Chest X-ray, PA view. Patient: 42 years old, sex F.
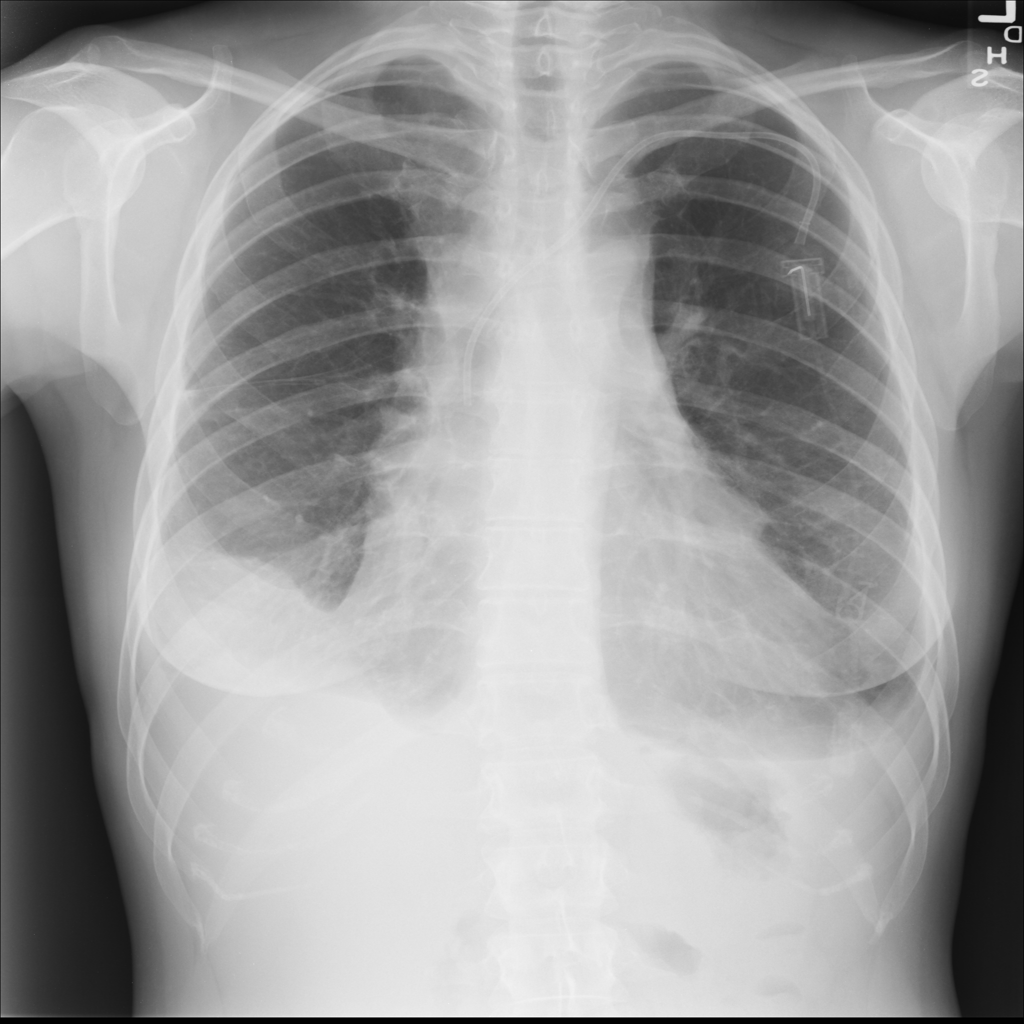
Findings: Cardiomegaly, Effusion, Fibrosis, Mass